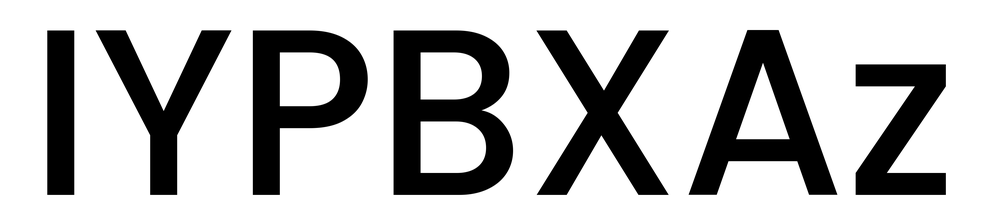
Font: Poppins-Medium